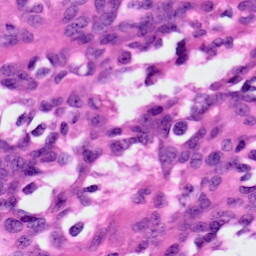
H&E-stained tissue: Ovarian